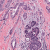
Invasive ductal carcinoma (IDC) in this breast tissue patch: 1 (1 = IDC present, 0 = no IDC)